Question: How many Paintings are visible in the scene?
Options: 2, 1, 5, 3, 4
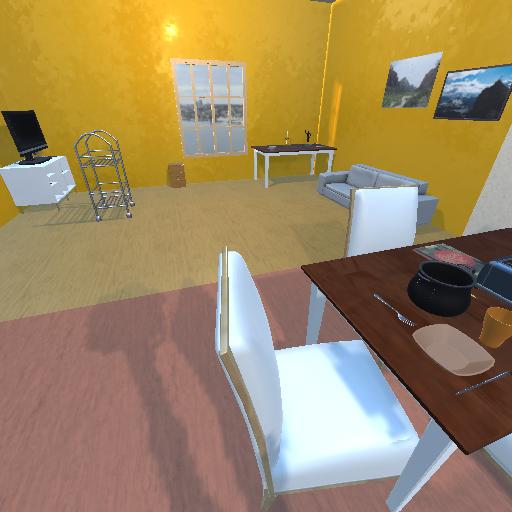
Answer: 2